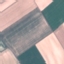
Land use / land cover: AnnualCrop